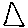
Label: triangle